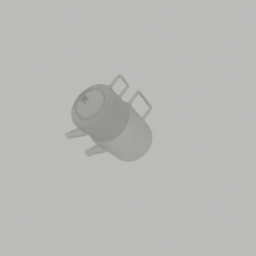
Label: decoration